Question: This is the output of what I have done till now:

Although this shows only black and white images, the code works for color images too. The code basically populates the larger image using smaller images from a small database.
So this is where I am stuck, rather clueless.
<URL>.
Qn1 : I need to take another input(large) image*(One for which the effect is to be seen)* and merge them, but how?
Qn2 : How can I evaluate the goodness of the photo-mosaic? I have a genetic algorithm written for this but am unable to fix the fitness function,(mutation and crossover work perfectly).
This is what I could think of(for Qn1):
1. Take alternate pixels of the image shown above and the image for which the mosaic has to be made.
2. Take average of the pixel values of the above and input image for which the mosaic has to be made.
But have no clue to evaluate the goodness.
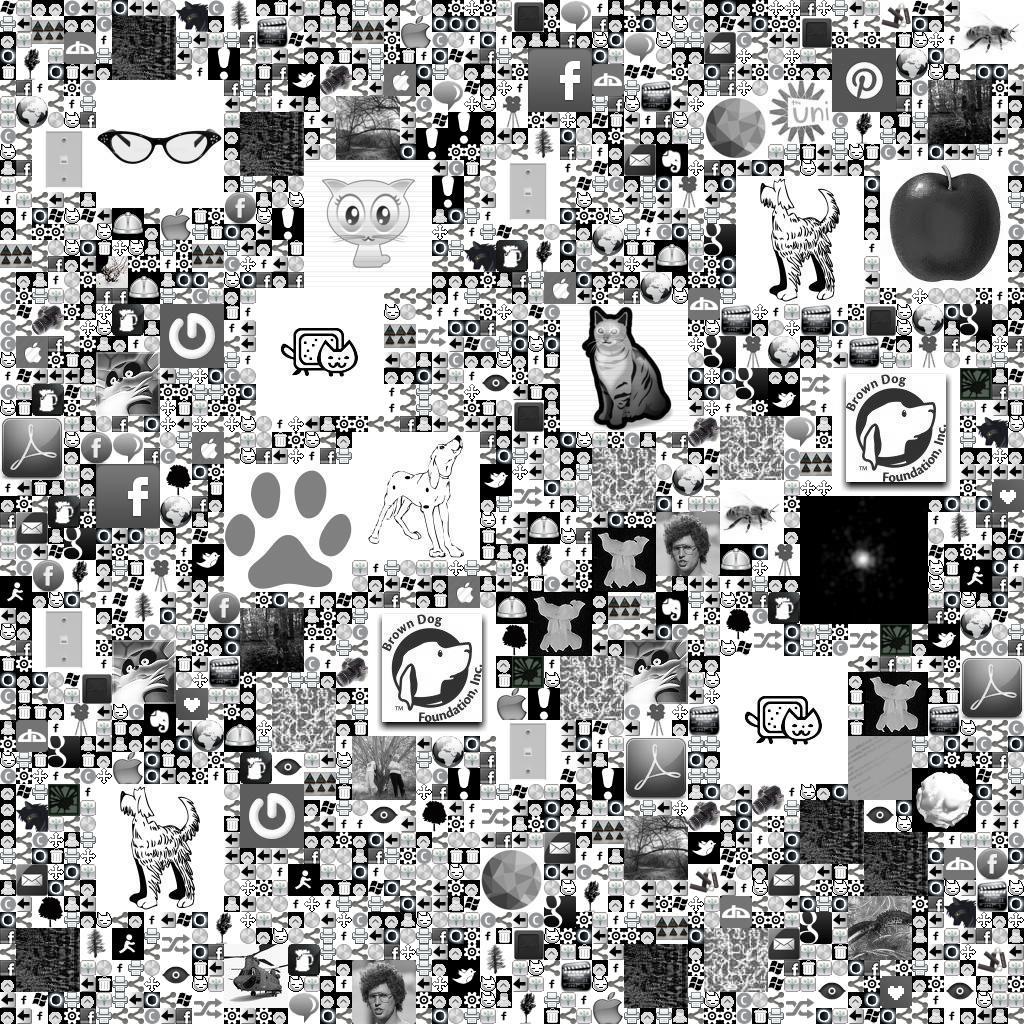
Answer: Below is a self contained sketch. The mosaicing algorithm is mid-way through the algorithms implemented in <URL>. It works well enough for two hours of work, I think. I tried for the code to be reasonably correct, with two caveats, left, as they say, as an exercise to the reader.
1. I'm not tracking the worker threads - if you try to exit the application while workers are active, it is expected to crash on exit. This is not nice, but otherwise benign and doesn't affect the overall functionality. There may be a few corrupt images left on disk, but those should be ignored when reloading.
2. There is no scaling of the image displayed in the label. The window will resize to the image size.
The tile image database can be filled with random images from imgur, you can also fill it with your own images by storing them on disk yourself. It's located in a standard application data path suffixed by '/so-photomosaic/image'. The fetched images are added there. Upon startup, the image database is repopulated from disk in the background - that's how your own tile images would be loaded. In fact, all of image processing is done in non-GUI threads. On a rather unassuming 5 year old Core 2 OS X system, disk image loading proceeds at about 5000 images/s. The images requested from imgur are their small size, or 90x90.
The tile matching is done with a 4x4 subdivision grid ('divs' parameter to 'calcPropsFor'). The images are downsampled to a 4x4 mosaic, and the RGB color values of consecutive pixels in that grid are stored in 'Props' vectors. The squared sums of differences of elements of those vectors are the measure of fit. For each tile to be replaced, the images are sorted according to their fit, and one of the best ones are picked up at random. The randomness parameter is a power-of-to of the sample size from which the image is randomly selected.
It uses Qt 5 and C++11. Length: 300 lines, out of which 64 are the random image source, 25 are the disk image database, and 88 are actually to do with mosaics. The image processing code would probably look and perform better if OpenCV or Eigen was used instead of valarray/QImage, but oh well.
Also, all of this would be probably 50 lines in Mathematica :)

'''
# main.pro
# Make sure to re-run quake once this is set.
TEMPLATE = app
QT += widgets network concurrent
CONFIG += c++11
SOURCES += main.cpp
TARGET = photomosaic
'''
'''
#include <QApplication>
#include <QLabel>
#include <QSlider>
#include <QPushButton>
#include <QCheckBox>
#include <QBoxLayout>
#include <QFileDialog>
#include <QNetworkAccessManager>
#include <QNetworkReply>
#include <QRegularExpression>
#include <QImage>
#include <QPainter>
#include <QColor>
#include <QAtomicInt>
#include <QMutex>
#include <QtConcurrent>
#include <QStandardPaths>
#include <algorithm>
#include <functional>
#include <valarray>
/// Provides random images. There may be more than one response per request.
class RandomImageSource : public QObject {
Q_OBJECT
int m_parallelism;
bool m_auto;
QNetworkAccessManager m_mgr;
QSet<QNetworkReply*> m_replies;
QList<QUrl> m_deferred;
QRegularExpression m_imgTagRE, m_imgUrlRE;
QUrl m_randomGallery;
void get(const QUrl & url) {
if (m_replies.count() < m_parallelism) {
QNetworkRequest req(url);
req.setAttribute(QNetworkRequest::HttpPipeliningAllowedAttribute, true);
m_replies.insert(m_mgr.get(req));
} else
m_deferred << url;
}
void finishReply(QNetworkReply * reply) {
m_replies.remove(reply);
if (reply) reply->deleteLater();
if (! m_deferred.isEmpty()) get(m_deferred.takeLast());
while (m_deferred.isEmpty() && m_auto) get(m_randomGallery);
}
Q_SLOT void rsp(QNetworkReply * reply) {
auto loc = reply->header(QNetworkRequest::LocationHeader);
if (loc.isValid()) {
get(loc.toUrl()); // redirect
} else {
auto ct = reply->header(QNetworkRequest::ContentTypeHeader).toString();
if (ct.startsWith("text/html"))
foreach (QUrl url, parseImageUrls(reply->readAll()))
get(url);
else if (ct.startsWith("image")) {
auto img = QImage::fromData(reply->readAll());
img.setText("filename", m_imgUrlRE.match(reply->url().toString()).captured(1));
if (!img.isNull()) emit rspImage(img);
}
}
finishReply(reply);
}
QList<QUrl> parseImageUrls(const QByteArray & html) {
QList<QUrl> urls;
auto it = m_imgTagRE.globalMatch(QString::fromUtf8(html));
while (it.hasNext()) { auto match = it.next(); // get small images
urls << QUrl("http:" + match.captured(1) + "s" + match.captured(2)); }
return urls;
}
public:
RandomImageSource(QObject * parent = 0) : QObject (parent),
m_parallelism(20), m_auto(false),
m_imgTagRE("<img src="(//i\.imgur\.com/[^.]+)(\.[^"]+)""),
m_imgUrlRE("http://i\.imgur\.com/(.+)$"),
m_randomGallery("http://imgur.com/gallery/random")
{
connect(&m_mgr, SIGNAL(finished(QNetworkReply*)), SLOT(rsp(QNetworkReply*)));
}
Q_SLOT void reqImages(int count) {
while (count--) get(m_randomGallery);
}
Q_SIGNAL void rspImage(const QImage &);
bool automatic() const { return m_auto; }
Q_SLOT void setAutomatic(bool a) { if ((m_auto = a)) finishReply(0); }
int parallelism() const { return m_parallelism; }
Q_SLOT void setParallelism(int p) { m_parallelism = p; if (m_auto) finishReply(0); }
};
/// Stores images on disk, and loads them in the background.
class ImageStorage : public QObject {
Q_OBJECT
QString const m_path;
public:
ImageStorage() :
m_path(QStandardPaths::writableLocation(QStandardPaths::DataLocation)
+ "/images/")
{ QDir().mkpath(m_path); }
Q_SLOT void addImage(const QImage & img) {
QString path = img.text("filename");
if (path.isEmpty()) return;
path.prepend(m_path);
QtConcurrent::run([img, path]{ img.save(path); });
}
Q_SLOT void retrieveAll() {
QString const path = m_path;
QtConcurrent::run([this, path] {
QStringList const images = QDir(path).entryList(QDir::Files);
foreach (QString image, images) QtConcurrent::run([this, image, path] {
QImage img; if (img.load(path + image)) emit retrieved(img);
});
});
}
Q_SIGNAL void retrieved(const QImage &);
};
/// A memory database of images. Finds best match to a given image.
class ImageDatabase : public QObject {
Q_OBJECT
typedef std::valarray<qreal> Props;
typedef QPair<QImage, Props> ImageProps;
QMutex mutable m_mutex;
QList<ImageProps> m_images;
static void inline addProps(Props & p, int i, QRgb rgb) {
QColor const c = QColor::fromRgb(rgb);
p[i+0] += c.redF(); p[i+1] += c.greenF(); p[i+2] += c.blueF();
}
static Props calcPropsFor(const QImage & img, int divs = 4) {
Props props(0.0, 3 * divs * divs);
std::valarray<int> counts(0, divs * divs);
QSize div = img.size() / divs;
for (int y = 0; y < img.height(); ++y)
for (int x = 0; x < img.width(); ++x) {
int slice = x/div.width() + (y*divs/div.height());
if (slice >= divs*divs) continue;
addProps(props, slice*3, img.pixel(x, y));
counts[slice] ++;
}
for (size_t i = 0; i < props.size(); ++i) props[i] /= counts[i/3];
return props;
}
public:
Q_SIGNAL void newImageCount(int);
Q_SLOT void addImage(const QImage & img) {
QtConcurrent::run([this, img]{
Props props = calcPropsFor(img);
QMutexLocker lock(&m_mutex);
m_images << qMakePair(img, props);
int count = m_images.count();
lock.unlock();
emit newImageCount(count);
});
}
ImageProps bestMatchFor(const QImage & img, int randLog2) const {
QMutexLocker lock(&m_mutex);
QList<ImageProps> const images = m_images;
lock.unlock();
Props const props = calcPropsFor(img);
typedef QPair<qreal, const ImageProps *> Match;
QList<Match> matches; matches.reserve(images.size());
std::transform(images.begin(), images.end(), std::back_inserter(matches),
<URL>{
return qMakePair(pow(props - prop.second, 2).sum(), &prop);
});
std::sort(matches.begin(), matches.end(),
<URL>;
randLog2 = 1<<randLog2;
return *(matches.end()-randLog2+qrand()%randLog2)->second;
}
};
QImage getMosaic(QImage img, const ImageDatabase & db, int size, int randLog2)
{
QPainter p(&img);
for (int y = 0; y < img.height(); y += size)
for (int x = 0; x < img.width(); x += size) {
QImage r = db.bestMatchFor(img.copy(x, y, size, size), randLog2).first
.scaled(size, size, Qt::KeepAspectRatio, Qt::SmoothTransformation);
p.drawImage(x, y, r);
}
return img;
}
class MosaicGenerator : public QObject {
Q_OBJECT
QPointer<ImageDatabase> m_db;
int m_size, m_randLog2;
QAtomicInt m_busy;
QImage m_image;
void update() {
if (m_image.isNull() || m_busy.fetchAndAddOrdered(1)) return;
QImage image = m_image;
QtConcurrent::run([this, image]{ while (true) {
emit hasMosaic(getMosaic(image, *m_db, m_size, m_randLog2));
if (m_busy.testAndSetOrdered(1, 0)) return;
m_busy.fetchAndStoreOrdered(1);
}});
}
public:
MosaicGenerator(ImageDatabase * db) : m_db(db), m_size(16), m_randLog2(0) {}
Q_SLOT void setImage(const QImage & img) { m_image = img; update(); }
Q_SLOT void setSize(int s) { m_size = s; update(); }
Q_SLOT void setRandLog2(int r) { m_randLog2 = r; update(); }
Q_SIGNAL void hasMosaic(const QImage &);
};
class Window : public QWidget {
Q_OBJECT
bool m_showSource;
QImage m_source, m_mosaic;
QBoxLayout m_layout;
QSlider m_parallelism, m_cellSize, m_randomness;
QLabel m_imgCount, m_parCount, m_image;
QPushButton m_add, m_load, m_toggle;
MosaicGenerator m_gen;
Q_SIGNAL void newSource(const QImage &);
void updateImage() {
const QImage & img = m_showSource ? m_source : m_mosaic;
m_image.setPixmap(QPixmap::fromImage(img));
}
public:
Window(ImageDatabase * db, QWidget * parent = 0) : QWidget(parent),
m_showSource(true), m_layout(QBoxLayout::TopToBottom, this),
m_parallelism(Qt::Horizontal), m_cellSize(Qt::Horizontal),
m_randomness(Qt::Horizontal), m_add("Fetch Images"),
m_load("Open for Mosaic"), m_toggle("Toggle Mosaic"), m_gen(db)
{
QBoxLayout * row = new QBoxLayout(QBoxLayout::LeftToRight);
row->addWidget(new QLabel("Images in DB:"));
row->addWidget(&m_imgCount);
row->addWidget(new QLabel("Fetch parallelism:"));
row->addWidget(&m_parallelism);
row->addWidget(&m_parCount);
row->addWidget(&m_add);
m_parallelism.setRange(1, 100);
m_layout.addLayout(row);
m_layout.addWidget(&m_image);
row = new QBoxLayout(QBoxLayout::LeftToRight);
row->addWidget(new QLabel("Cell Size:"));
row->addWidget(&m_cellSize);
row->addWidget(new QLabel("Randomness:"));
row->addWidget(&m_randomness);
m_cellSize.setRange(4, 64); m_cellSize.setTracking(false);
m_randomness.setRange(0,6); m_randomness.setTracking(false);
m_layout.addLayout(row);
row = new QBoxLayout(QBoxLayout::LeftToRight);
row->addWidget(&m_load);
row->addWidget(&m_toggle);
m_layout.addLayout(row);
m_add.setCheckable(true);
m_parCount.connect(&m_parallelism, SIGNAL(valueChanged(int)), SLOT(setNum(int)));
connect(&m_add, SIGNAL(clicked(bool)), SIGNAL(reqAutoFetch(bool)));
connect(&m_parallelism, SIGNAL(valueChanged(int)), SIGNAL(reqParallelism(int)));
m_gen.connect(&m_cellSize, SIGNAL(valueChanged(int)), SLOT(setSize(int)));
m_gen.connect(&m_randomness, SIGNAL(valueChanged(int)), SLOT(setRandLog2(int)));
m_parallelism.setValue(20);
m_cellSize.setValue(16);
m_randomness.setValue(4);
connect(&m_load, &QPushButton::clicked, [this]{
QString file = QFileDialog::getOpenFileName(this);
QtConcurrent::run([this, file]{
QImage img; if (!img.load(file)) return;
emit newSource(img);
});
});
connect(this, &Window::newSource, <URL>{
m_source = m_mosaic = img; updateImage(); m_gen.setImage(m_source);
});
connect(&m_gen, &MosaicGenerator::hasMosaic, <URL>{
m_mosaic = img; updateImage();
});
connect(&m_toggle, &QPushButton::clicked, [this]{
m_showSource = !m_showSource; updateImage();
});
}
Q_SLOT void setImageCount(int n) { m_imgCount.setNum(n); }
Q_SIGNAL void reqAutoFetch(bool);
Q_SIGNAL void reqParallelism(int);
};
int main(int argc, char *argv[])
{
QApplication a(argc, argv);
a.setOrganizationDomain("stackoverflow.com");
a.setApplicationName("so-photomosaic");
RandomImageSource src;
ImageDatabase db;
ImageStorage stg;
Window ui(&db);
db.connect(&src, SIGNAL(rspImage(QImage)), SLOT(addImage(QImage)));
stg.connect(&src, SIGNAL(rspImage(QImage)), SLOT(addImage(QImage)));
db.connect(&stg, SIGNAL(retrieved(QImage)), SLOT(addImage(QImage)));
ui.connect(&db, SIGNAL(newImageCount(int)), SLOT(setImageCount(int)));
src.connect(&ui, SIGNAL(reqAutoFetch(bool)), SLOT(setAutomatic(bool)));
src.connect(&ui, SIGNAL(reqParallelism(int)), SLOT(setParallelism(int)));
stg.retrieveAll();
ui.show();
return a.exec();
}
#include "main.moc"
'''